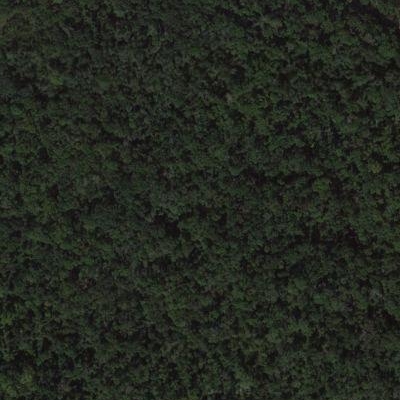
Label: Forest